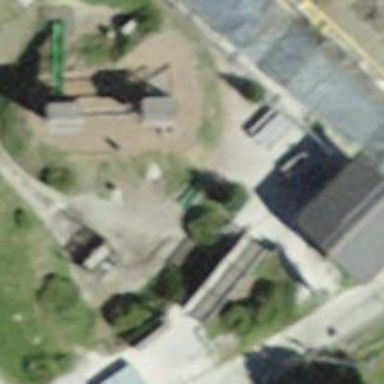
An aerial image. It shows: Playground with slide.